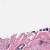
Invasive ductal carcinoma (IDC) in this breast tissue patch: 1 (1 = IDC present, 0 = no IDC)